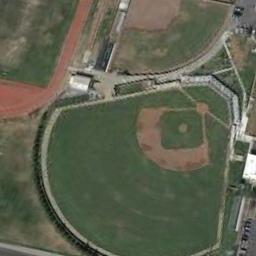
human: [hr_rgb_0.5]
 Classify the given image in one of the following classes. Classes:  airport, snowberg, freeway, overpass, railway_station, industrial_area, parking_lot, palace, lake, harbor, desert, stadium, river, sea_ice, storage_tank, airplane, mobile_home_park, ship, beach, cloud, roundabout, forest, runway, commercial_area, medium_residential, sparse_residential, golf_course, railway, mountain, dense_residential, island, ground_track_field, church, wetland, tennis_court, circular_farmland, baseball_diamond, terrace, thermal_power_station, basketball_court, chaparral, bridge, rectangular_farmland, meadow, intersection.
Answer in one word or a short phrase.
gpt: baseball_diamond